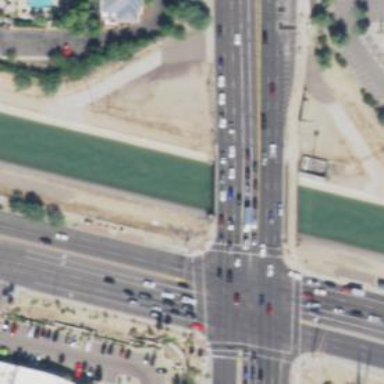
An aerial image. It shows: Primary highway with bridge.